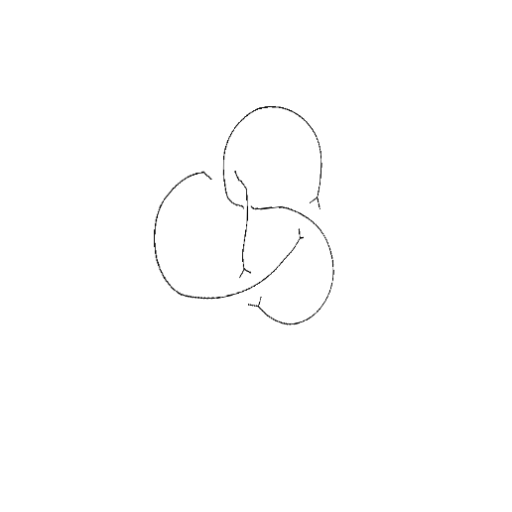
Crossing number: 4